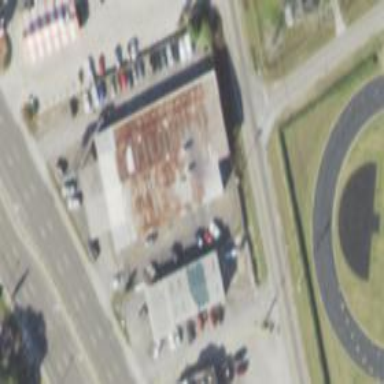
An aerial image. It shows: Building that houses car repair shop.